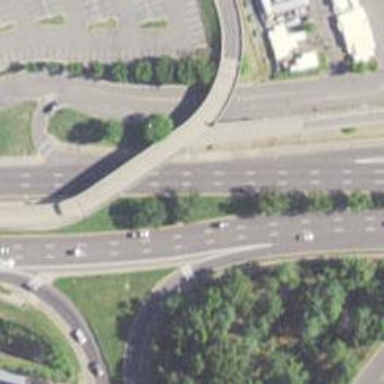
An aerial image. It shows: Primary link highway with asphalt surface.